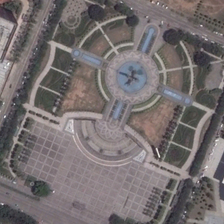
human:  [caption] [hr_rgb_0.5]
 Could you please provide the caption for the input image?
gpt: a fountain in the middle and the steps of the fan in side .

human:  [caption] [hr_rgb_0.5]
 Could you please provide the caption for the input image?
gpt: a square is surrounded by roads and some green trees .

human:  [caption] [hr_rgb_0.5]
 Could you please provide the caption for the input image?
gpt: a square with some plants and fountains with some buildings surrounded .

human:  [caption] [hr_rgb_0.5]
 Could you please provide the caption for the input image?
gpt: is a square with gray concrete while surrounded by some dark green plants .

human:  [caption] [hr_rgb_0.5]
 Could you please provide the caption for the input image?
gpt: a square with two high way and dark green plants surrounded .